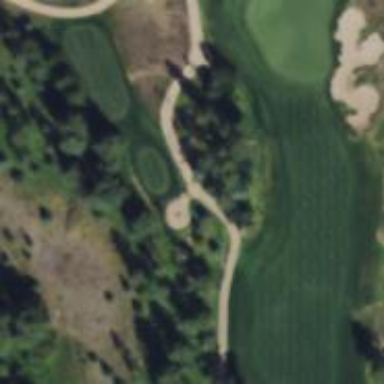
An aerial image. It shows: Golf cartpath that is also road path.